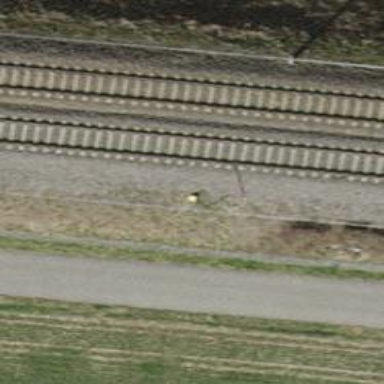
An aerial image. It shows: Railway milestone.